A spectrogram of one vibration snapshot from a rotating bearing is shown (time on one axis, frequency on the other). Diagnose the bearing from this image, choosing from: normal, inner_race, outer_race, ball.
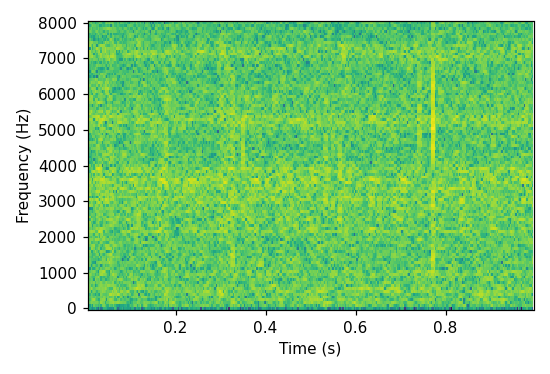
Answer: inner_race